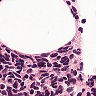
Metastatic tissue present: no